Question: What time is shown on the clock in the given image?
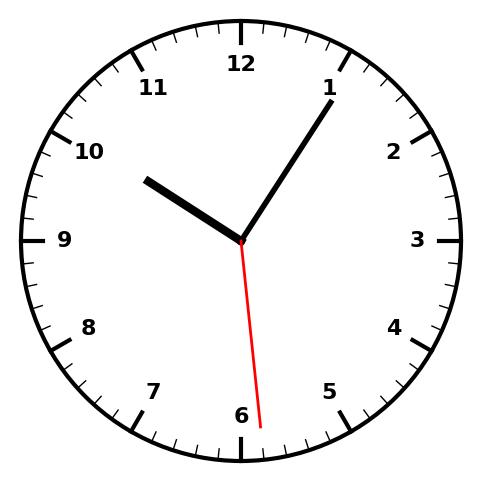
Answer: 10:05:29